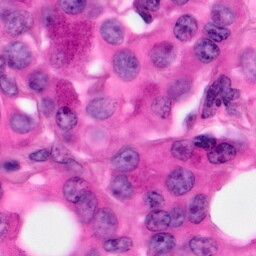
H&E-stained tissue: Pancreatic